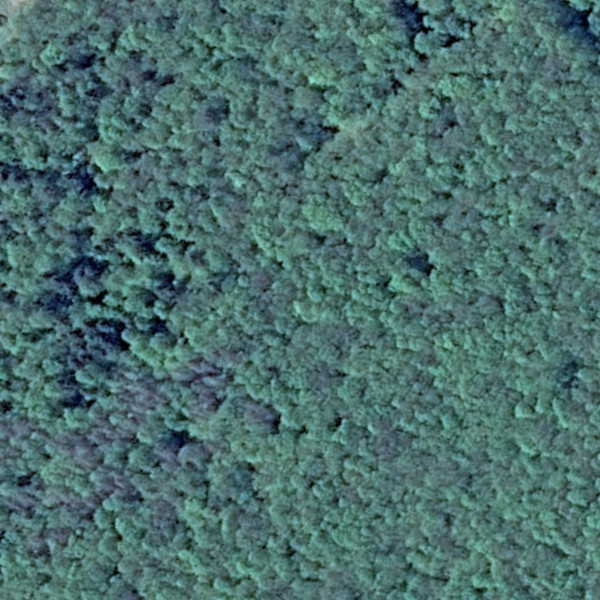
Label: Forest